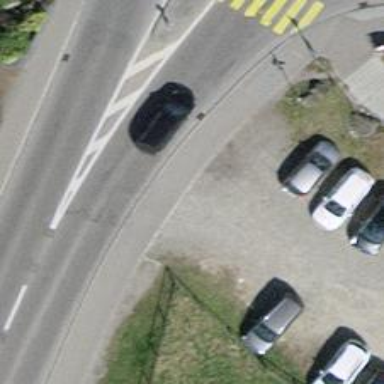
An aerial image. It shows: Sidewalk.